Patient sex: M
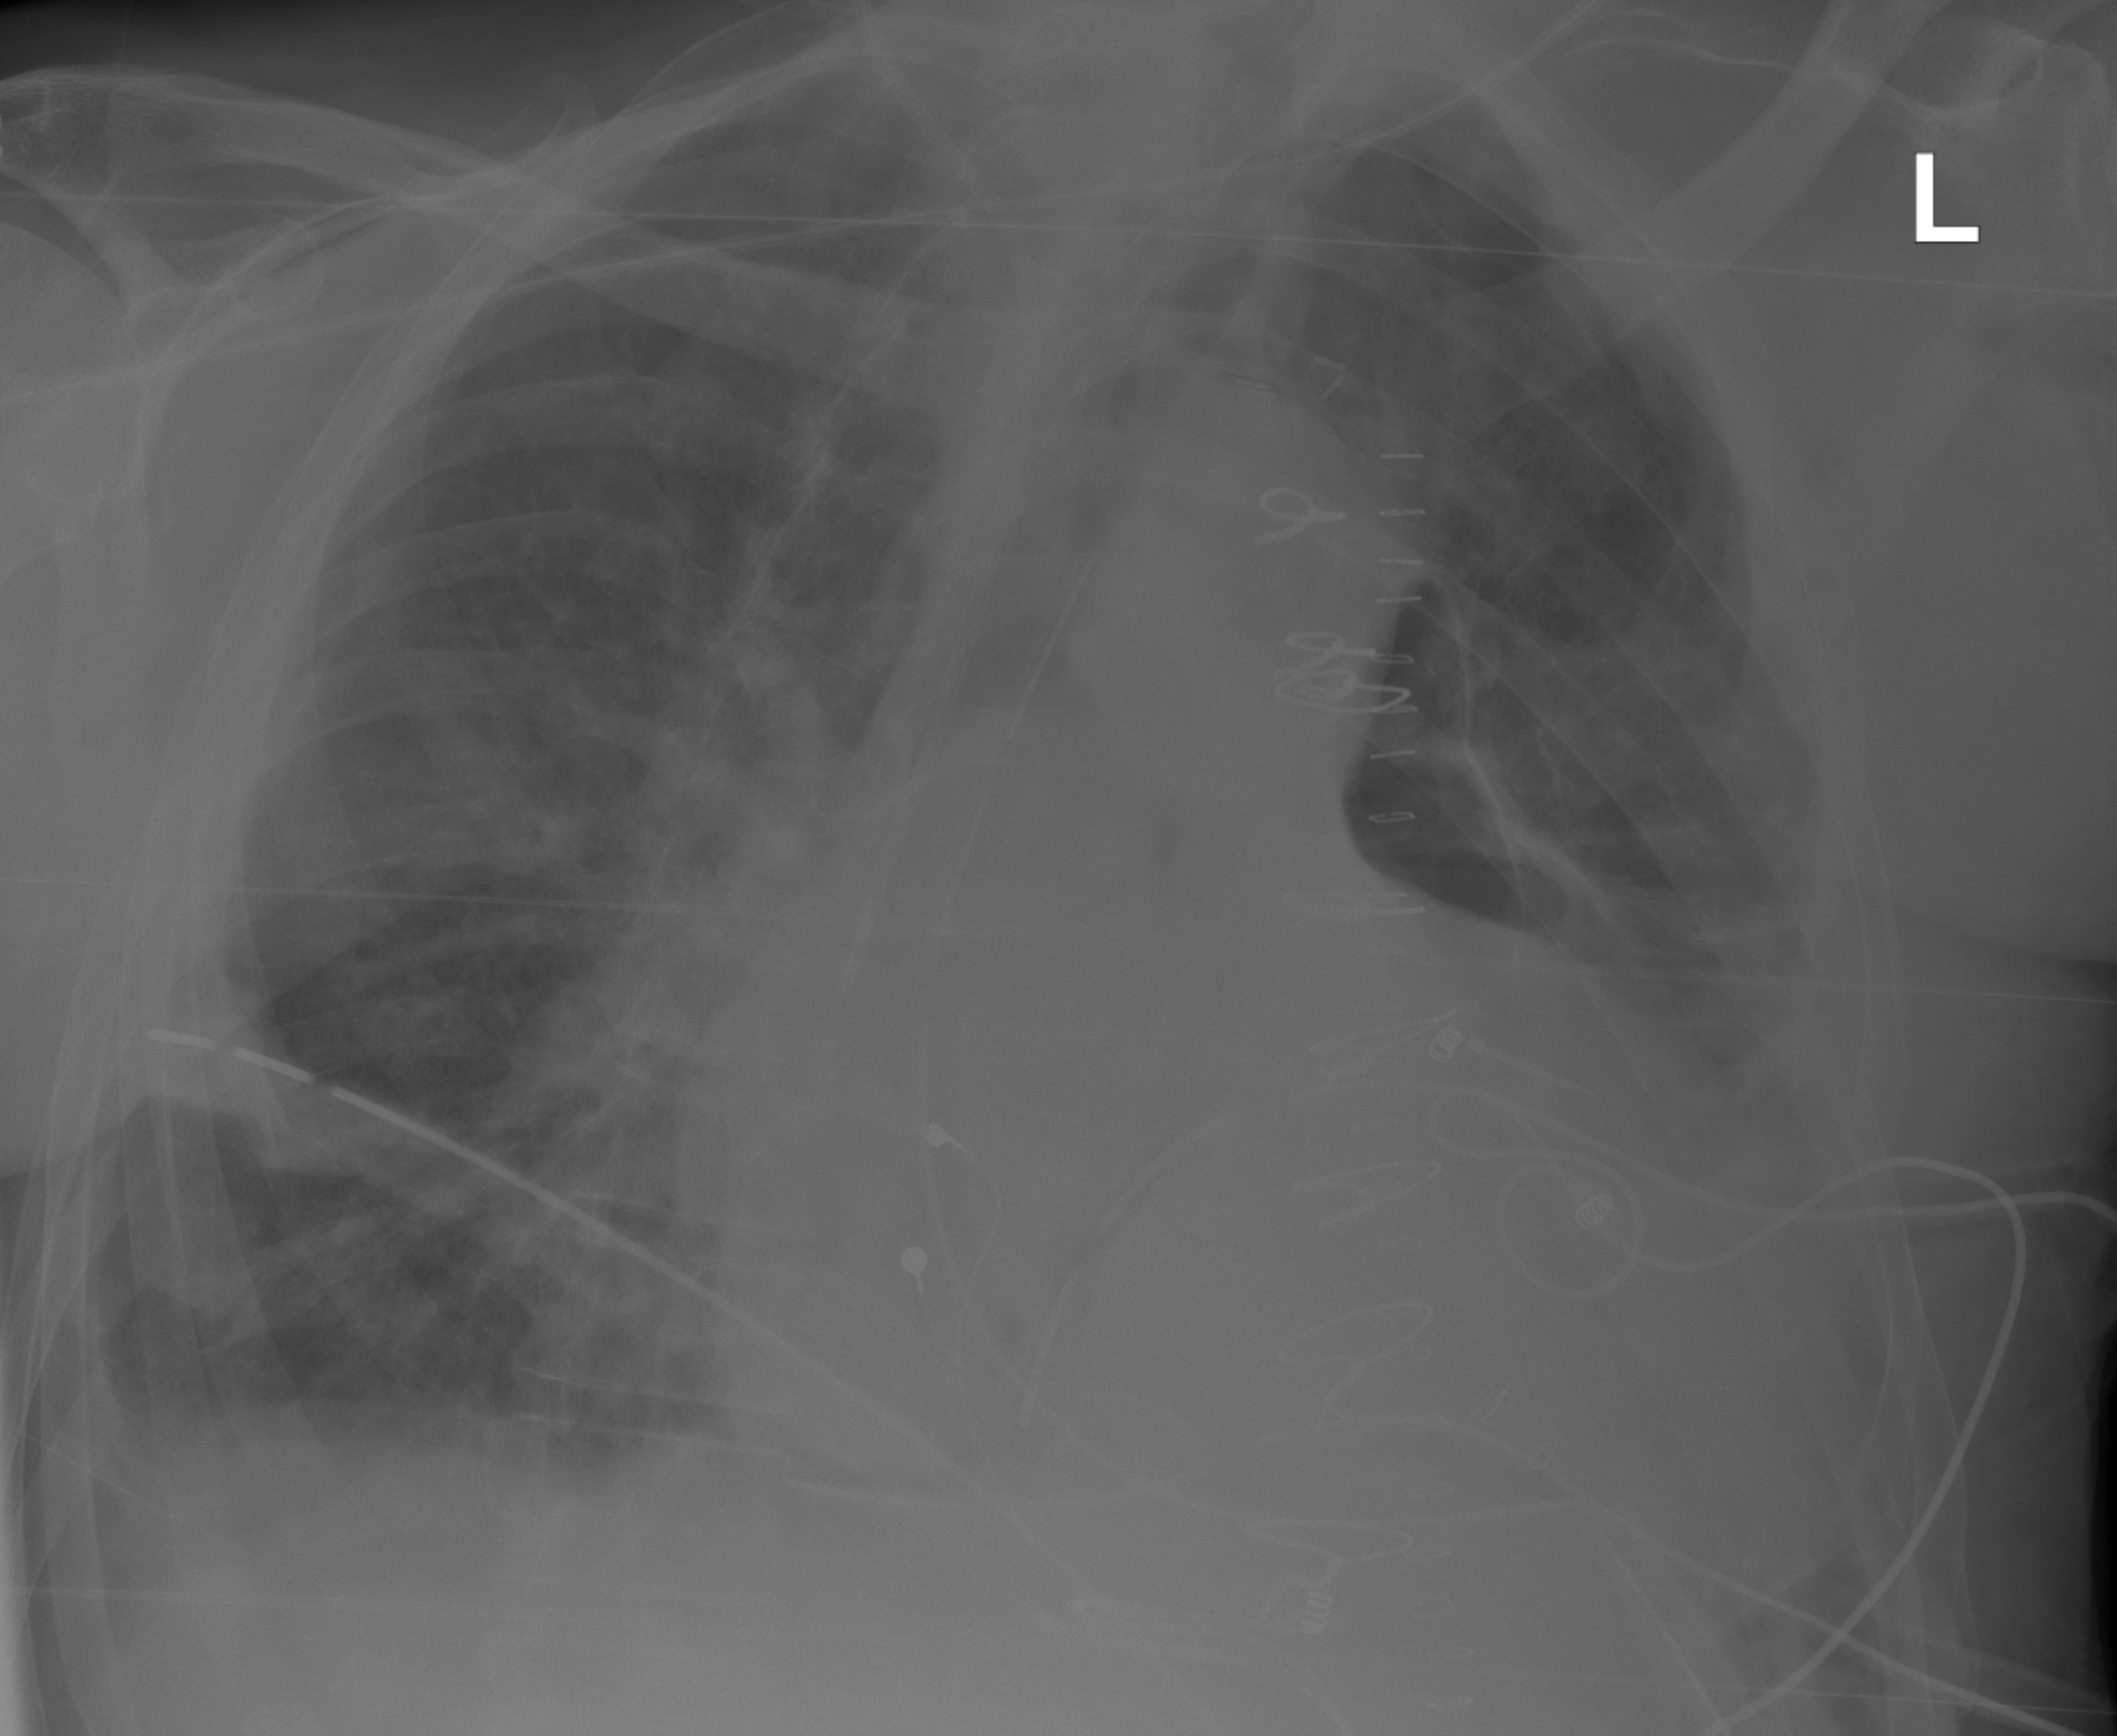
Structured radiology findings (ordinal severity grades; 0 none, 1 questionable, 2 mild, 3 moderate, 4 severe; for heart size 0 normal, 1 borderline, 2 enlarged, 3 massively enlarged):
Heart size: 3
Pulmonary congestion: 2
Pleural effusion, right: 2
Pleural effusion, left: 2
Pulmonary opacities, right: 2
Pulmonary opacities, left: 0
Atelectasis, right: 2
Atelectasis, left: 2